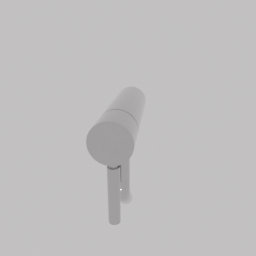
Label: appliances